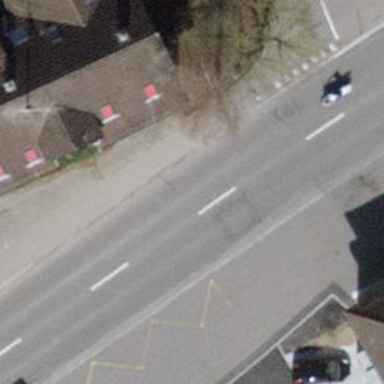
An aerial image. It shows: Public transport stop position.